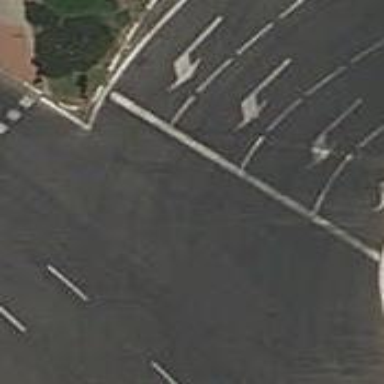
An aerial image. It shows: Road with traffic signals.